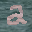
Label: 2